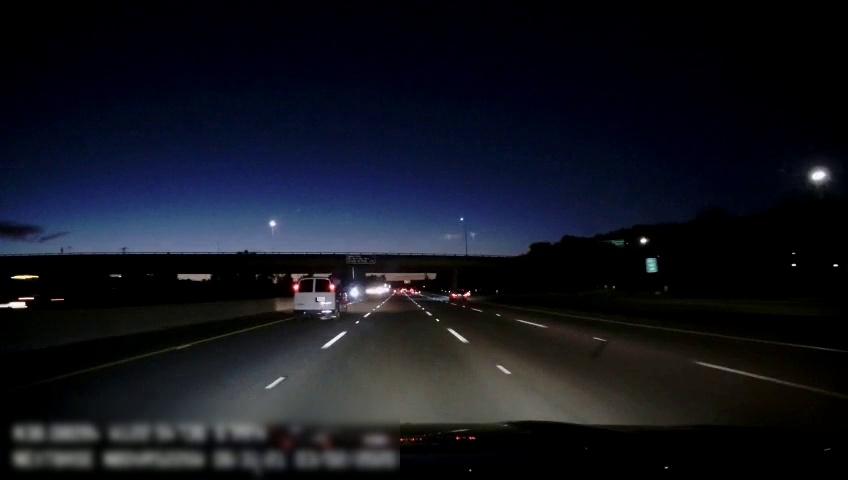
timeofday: Night
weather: Other
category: Drivable Space
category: Vehicles | Car
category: Vehicles | Van
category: Vehicles | Car
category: Lanes | Alternate Lane
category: Lanes | Alternate Lane
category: Lanes | Alternate Lane
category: Lanes | Alternate Lane
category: Lanes | Alternate Lane
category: Traffic | Signs
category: Traffic | Signs
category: Traffic | Signs